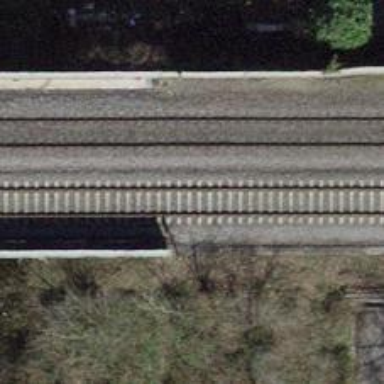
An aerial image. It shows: Bridge over single railway track.